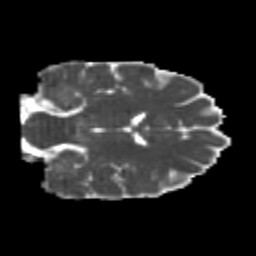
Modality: MD
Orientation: coronal
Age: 24
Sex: female
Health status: healthy
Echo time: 0.074 s